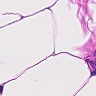
Metastatic tissue present: no